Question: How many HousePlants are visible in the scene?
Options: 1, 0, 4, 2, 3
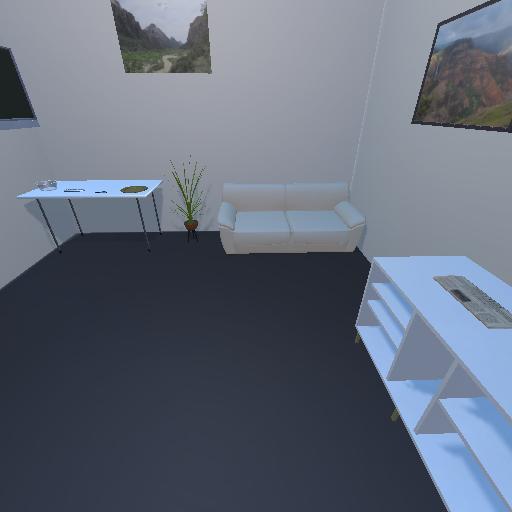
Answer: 1